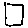
Label: square